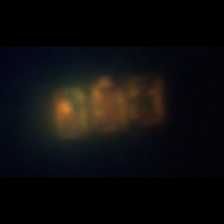
Taxon: Chaetoceros
Group: Diatoms